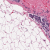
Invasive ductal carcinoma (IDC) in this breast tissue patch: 0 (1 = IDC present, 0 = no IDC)